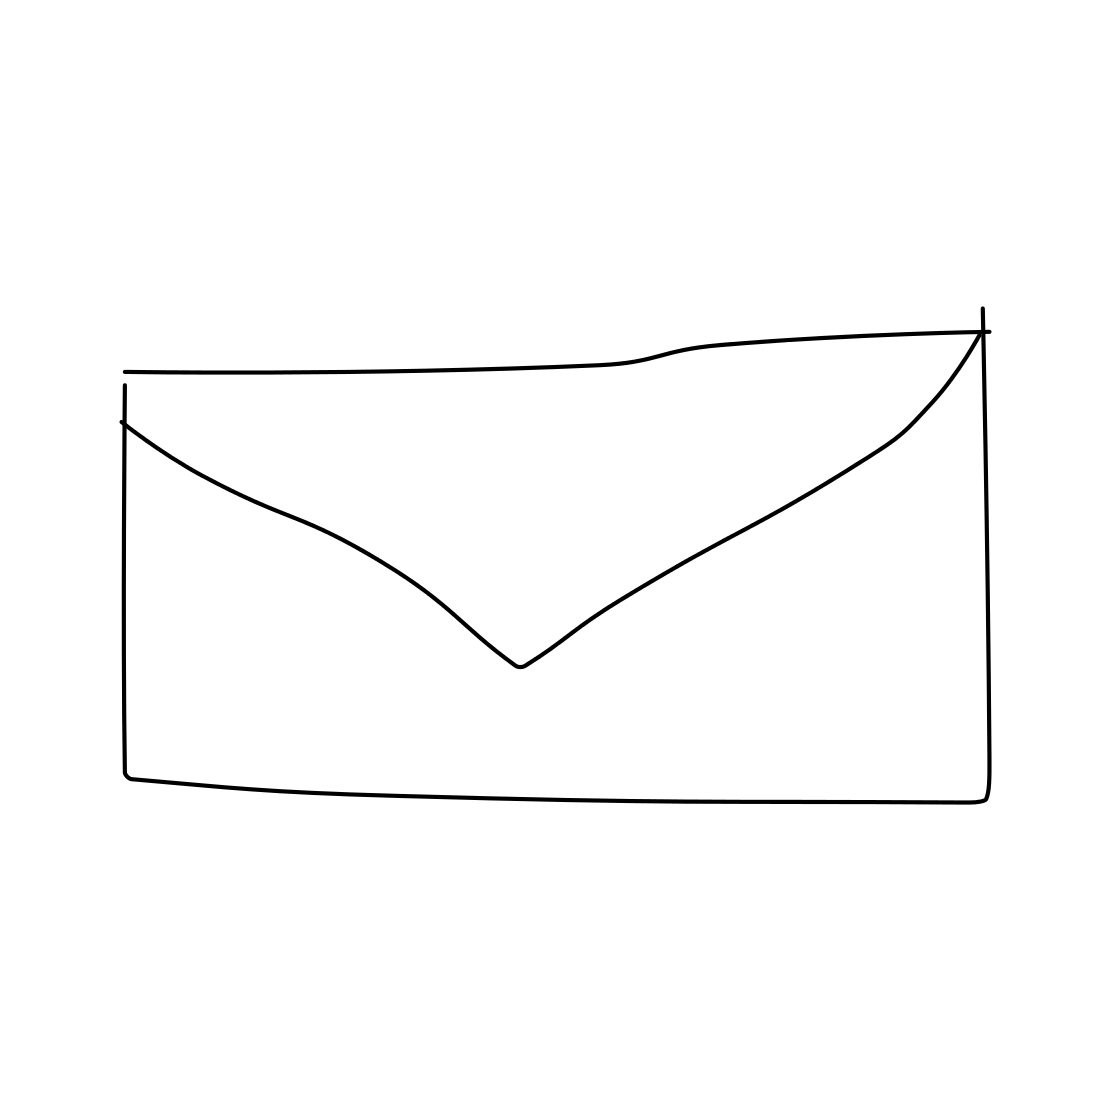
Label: envelope